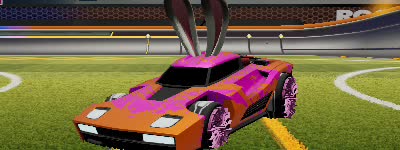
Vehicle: breakout